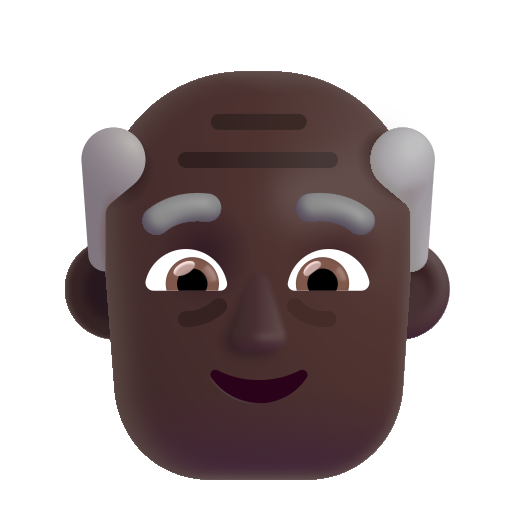
old man color dark